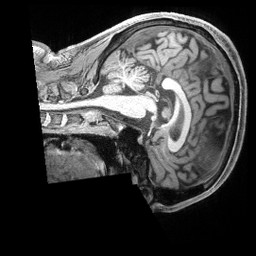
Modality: T1w
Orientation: sagittal
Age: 35
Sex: male
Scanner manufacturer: siemens
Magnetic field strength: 3 T
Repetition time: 2.4 s
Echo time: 0.00228 s